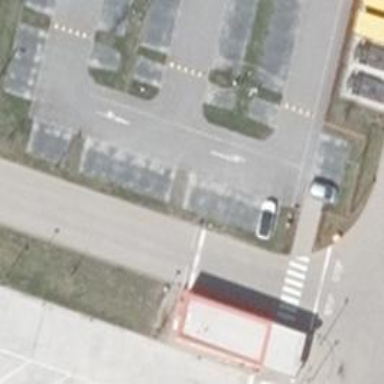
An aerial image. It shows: Parking aisle designated as service road.